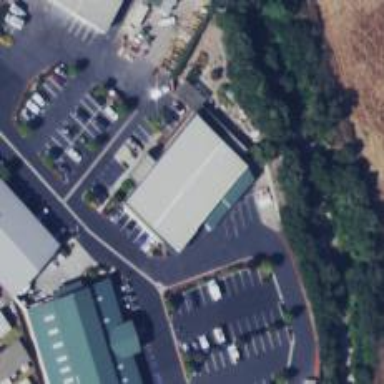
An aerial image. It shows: Commercial building.